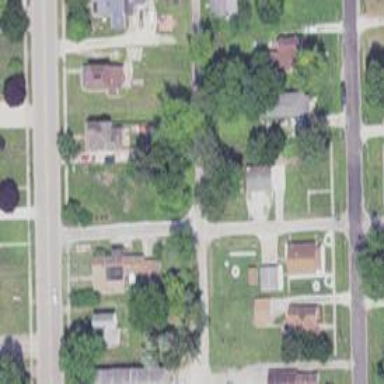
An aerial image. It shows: Alley classified as service road.